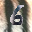
Label: 6